九年级 · 画法几何学
如图所示,点$A,B,C$是$odotO$上的三点,$AB//OC$.(1)求证:$AC$平分$angleOAB$;(2)过点$O$作$OEperpAB$于点$E$,交$AC$于点$P$.若$AB=2,angleAOE=30^{circ}$,求$PE$的长.
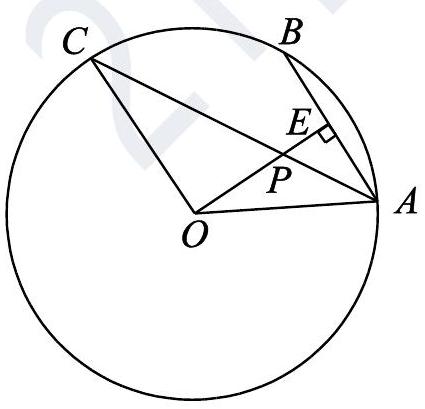
答案: 解:(1)证明:$becauseAB//OC,thereforeangleBAC=angleOCA$.又$becauseOC=OA,quadthereforeangleOAC=angleOCA$,$thereforeangleBAC=angleOAC,quadthereforeAC$平分$angleOAB$.(2)$becauseOEperpAB,quadthereforeAE=frac{1}{2}AB=1$.$becauseangleAOE=30^{circ},quadthereforeangleOAE=60^{circ}$,$thereforeangleEAP=frac{1}{2}angleOAE=30^{circ},quadthereforePE=frac{1}{2}AP$.设$PE=x$,则$AP=2x$,在Rt$triangleAEP$中,$AP^{2}=AE^{2}+PE^{2}$,即$(2x)^{2}=1^{2}+x^{2}$,解得$x=frac{sqrt{3}}{3},thereforePE=frac{sqrt{3}}{3}$.